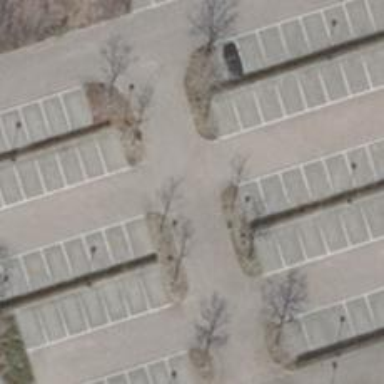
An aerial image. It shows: Road serving as parking aisle.